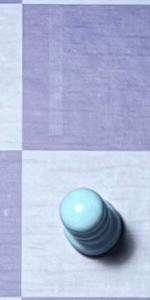
Label: Pawn_White